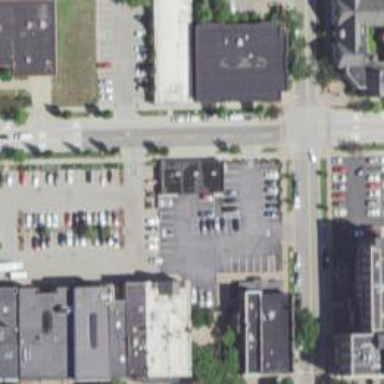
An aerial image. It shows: Parking area with surface.